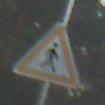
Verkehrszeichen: FussgaengerLinks
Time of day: SunriseSunset
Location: Outdoor (Nature)
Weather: PartlyCloudy
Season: NotSpecified
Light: Natural